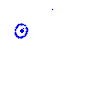
Particle: proton